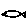
Label: fish